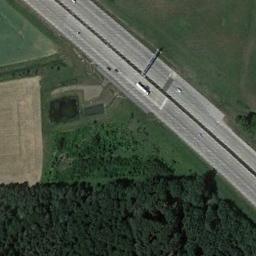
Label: freeway